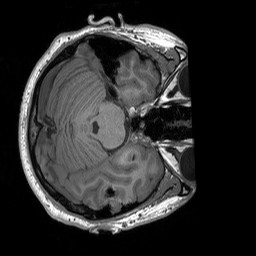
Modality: T1w
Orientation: axial
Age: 24
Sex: male
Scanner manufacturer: siemens
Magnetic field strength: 3 T
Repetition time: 1.9 s
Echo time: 0.00243 s